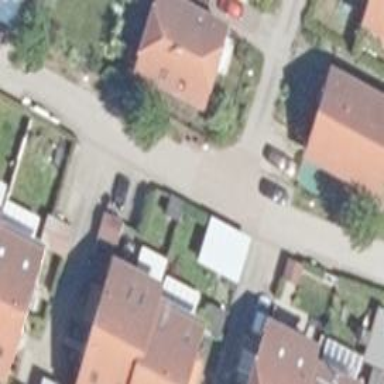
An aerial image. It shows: Residential road.